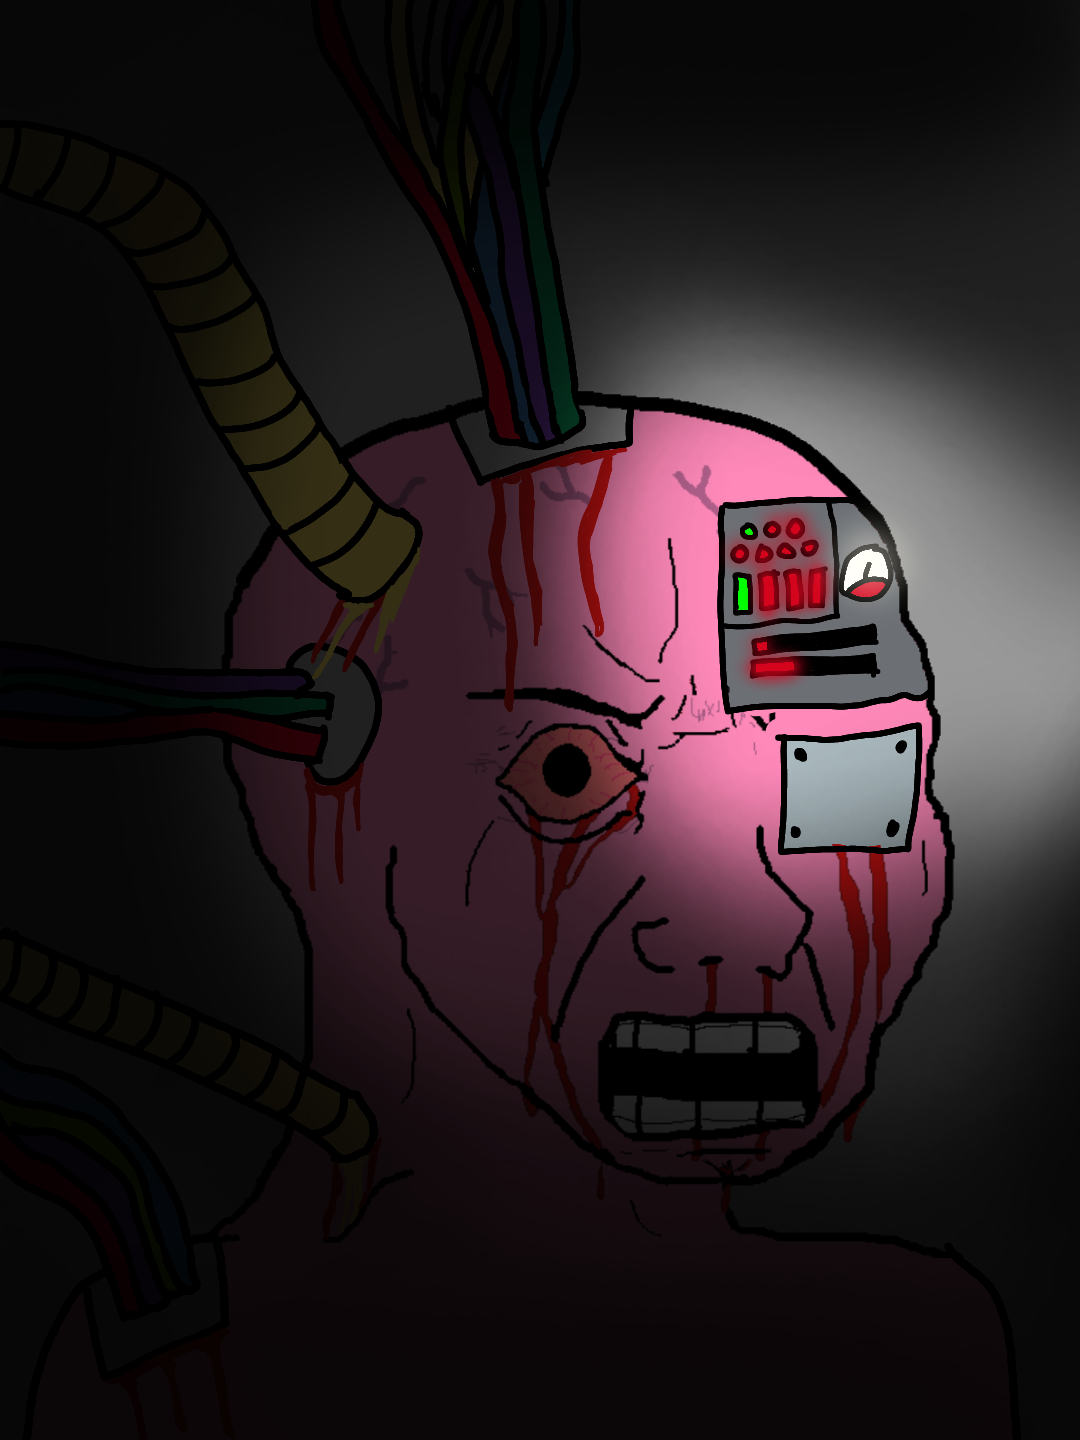
Label: 5_Wojak_with_Background